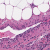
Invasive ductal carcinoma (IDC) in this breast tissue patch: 0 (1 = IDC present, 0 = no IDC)